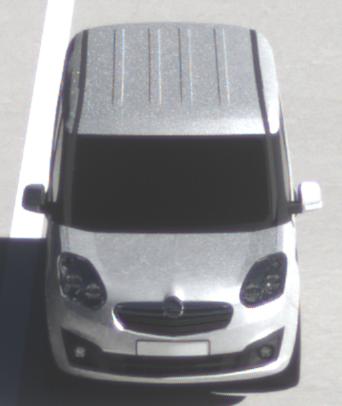
Make: Opel
Model: Combo Combi L1H1 1.4
Detailed model: Combo (D) Combi
Model produced from: 2012/01
Model produced until: 2013/11
Doors: 5
Color: white
Road condition: dry road
Daytime: midday
Contrast: high contrast